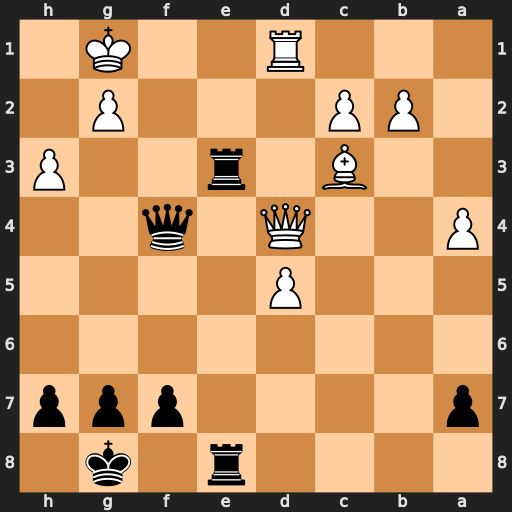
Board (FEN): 4r1k1/p4ppp/8/3P4/P2Q1q2/2B1r2P/1PP3P1/3R2K1
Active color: b
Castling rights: -
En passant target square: -
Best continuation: Re1+ Bxe1 Rxe1+ Rxe1 Qxd4+